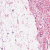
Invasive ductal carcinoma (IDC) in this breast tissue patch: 0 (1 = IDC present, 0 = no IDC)